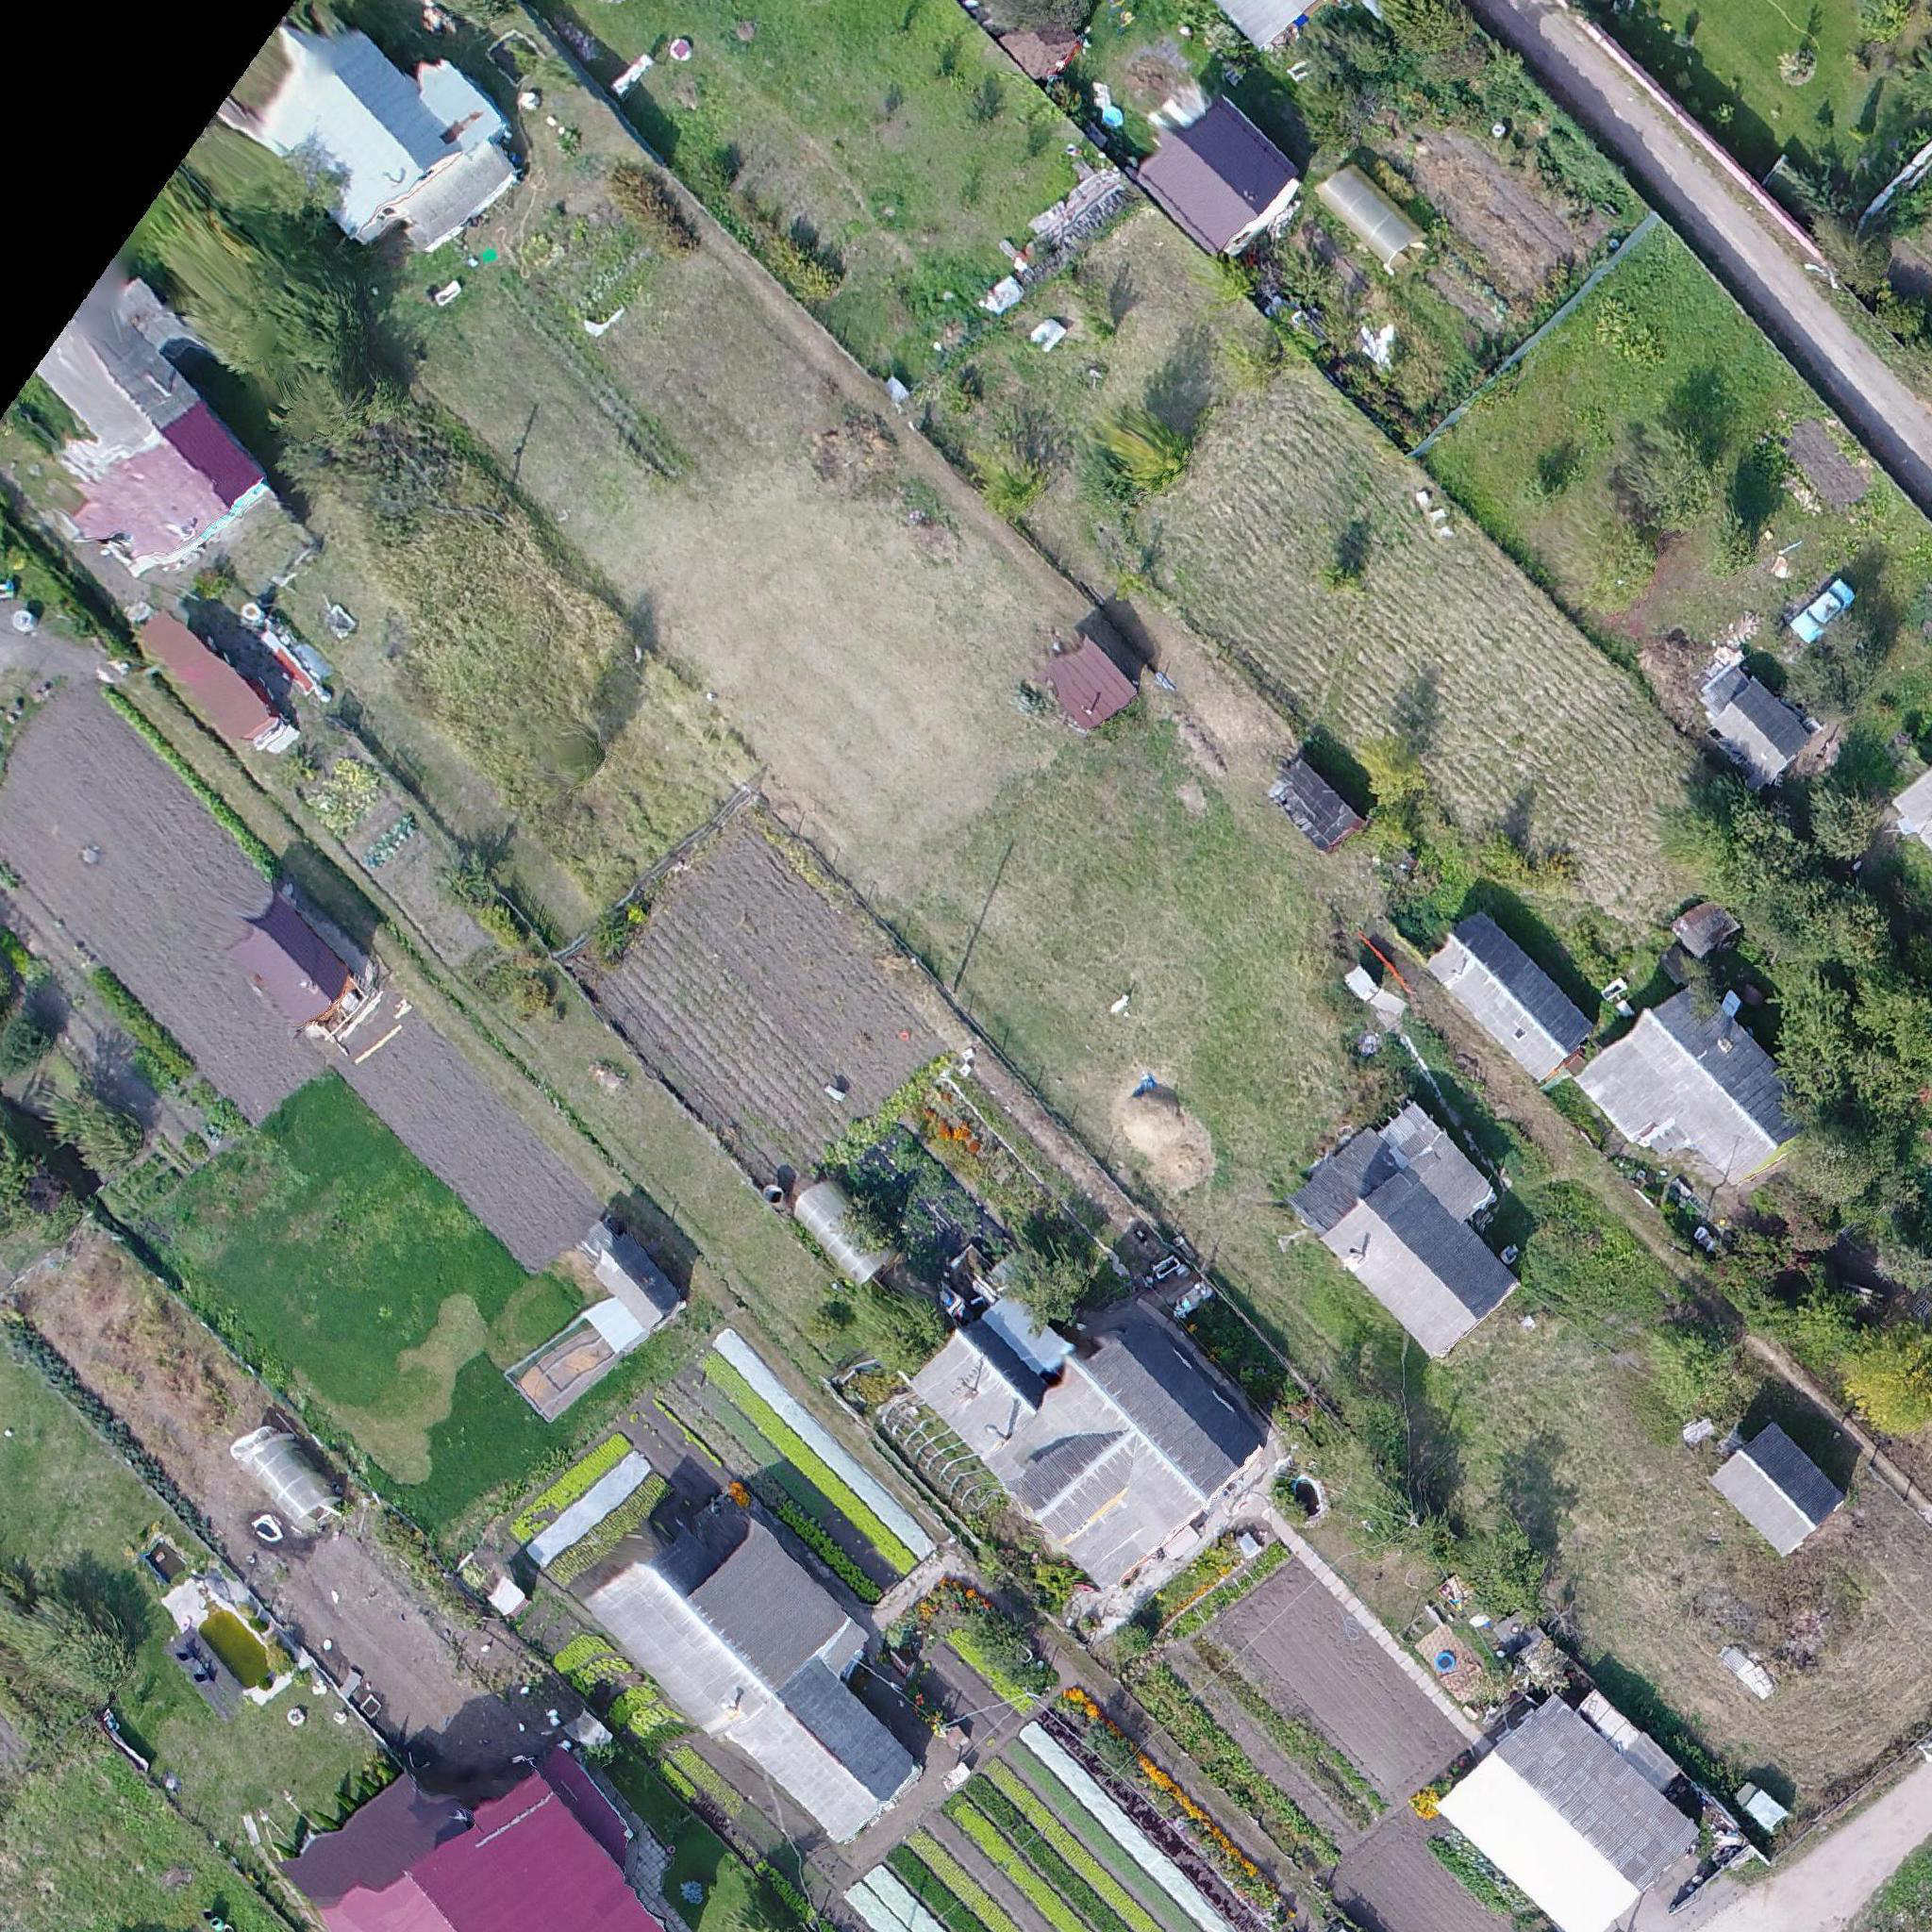
Biome: Sarmatic mixed forests